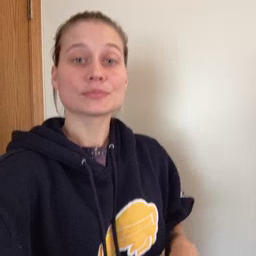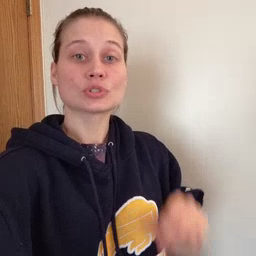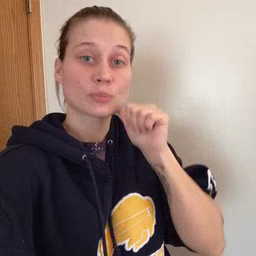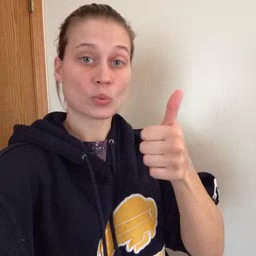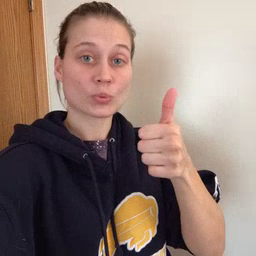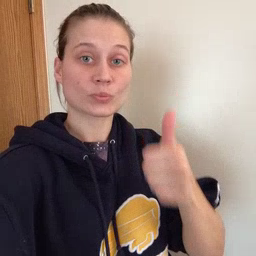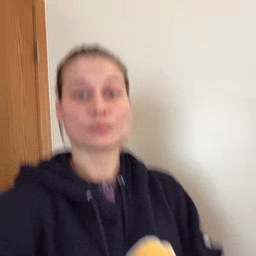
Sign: tomorrow